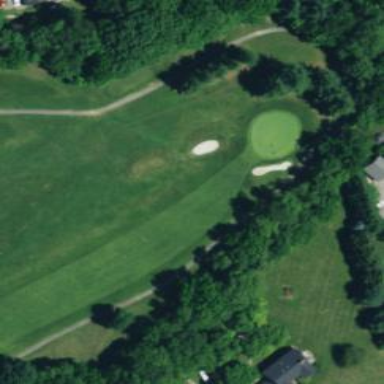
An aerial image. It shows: Golf hole.